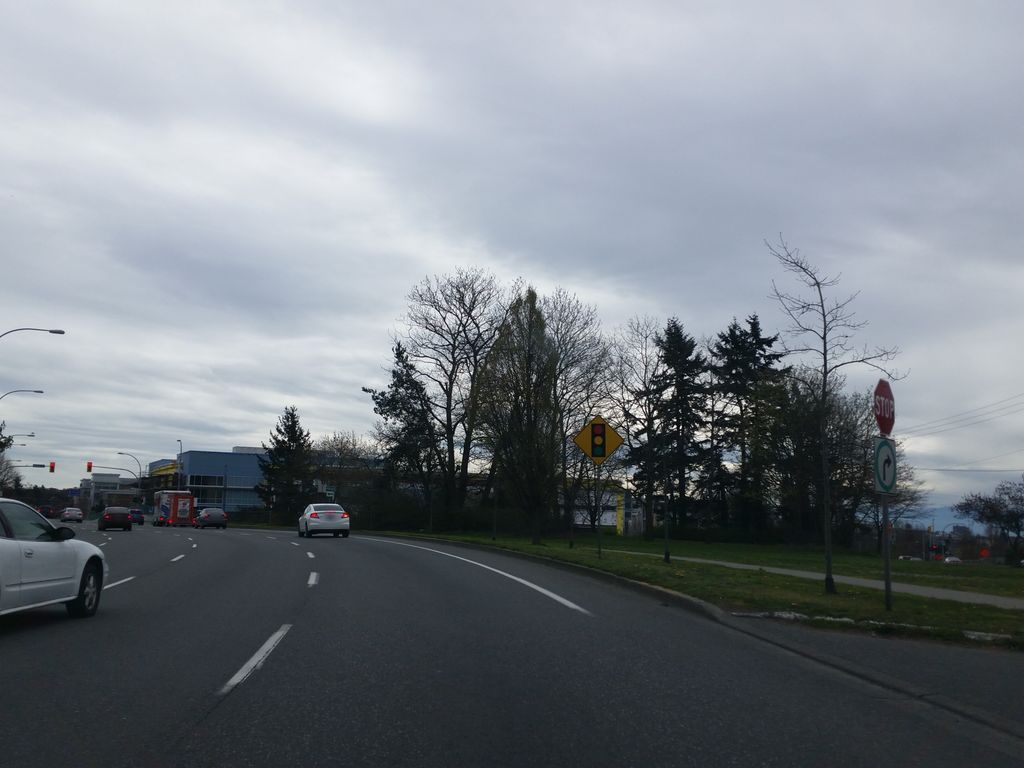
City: victoria